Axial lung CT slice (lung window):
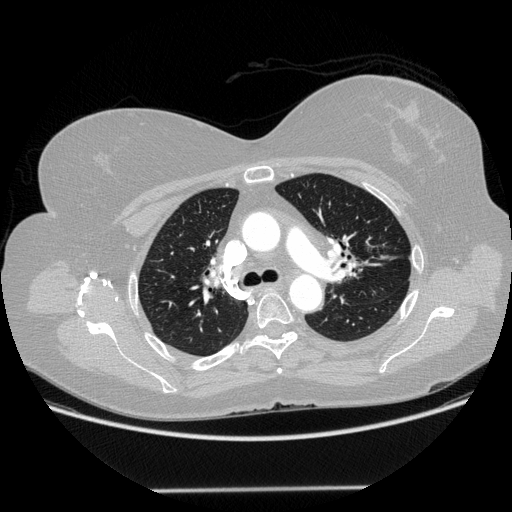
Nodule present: no